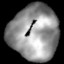
Tissue: lung
Cell type: Epithelial cells
Senescence score: 0.2195
Nuclear area (px): 2614
Mean DAPI intensity: 147.783